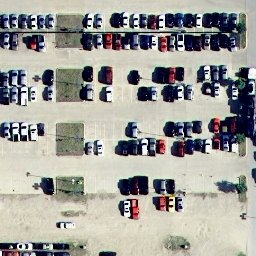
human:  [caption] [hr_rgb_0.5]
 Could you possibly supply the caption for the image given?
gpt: Lots of cars parked in the parking lot .

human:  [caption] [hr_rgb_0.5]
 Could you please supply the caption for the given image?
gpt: It is a parking lot with many cars parked scatteredly and some parking spots are free .

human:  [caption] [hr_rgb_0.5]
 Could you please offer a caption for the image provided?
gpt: Lots of cars parked scatteredly in the parking lot .

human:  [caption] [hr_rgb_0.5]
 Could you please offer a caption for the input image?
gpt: Many cars parked scatteredly with some empty parking spaces in the parking lot .

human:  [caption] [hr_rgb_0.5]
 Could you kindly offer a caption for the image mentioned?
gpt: Many cars parked scatteredly with some free parking spots in the parking lot .